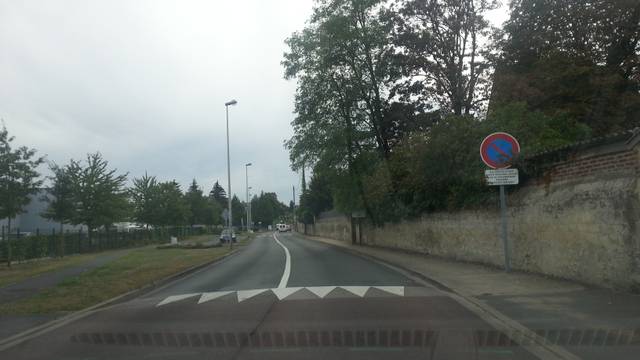
Region: France
Coordinates: 49.237, 2.462